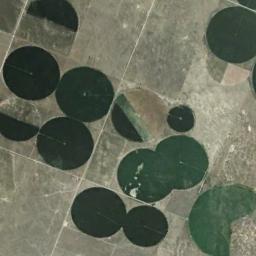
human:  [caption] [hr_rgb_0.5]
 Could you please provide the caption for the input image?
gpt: Some green circle farmland are in the bare land .

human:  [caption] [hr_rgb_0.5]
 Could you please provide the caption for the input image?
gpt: Round fields are empty .

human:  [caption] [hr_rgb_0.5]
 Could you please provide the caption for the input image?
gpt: Several circular green fields with full, Semi-circle, And semi-circle shapes .

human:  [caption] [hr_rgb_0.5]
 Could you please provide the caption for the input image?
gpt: Several dark green circular or fan-shaped farmlands with different radii and radians are neatly arranged on the wasteland .

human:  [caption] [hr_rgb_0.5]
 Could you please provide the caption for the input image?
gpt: There are some circular farmlands of different sizes .